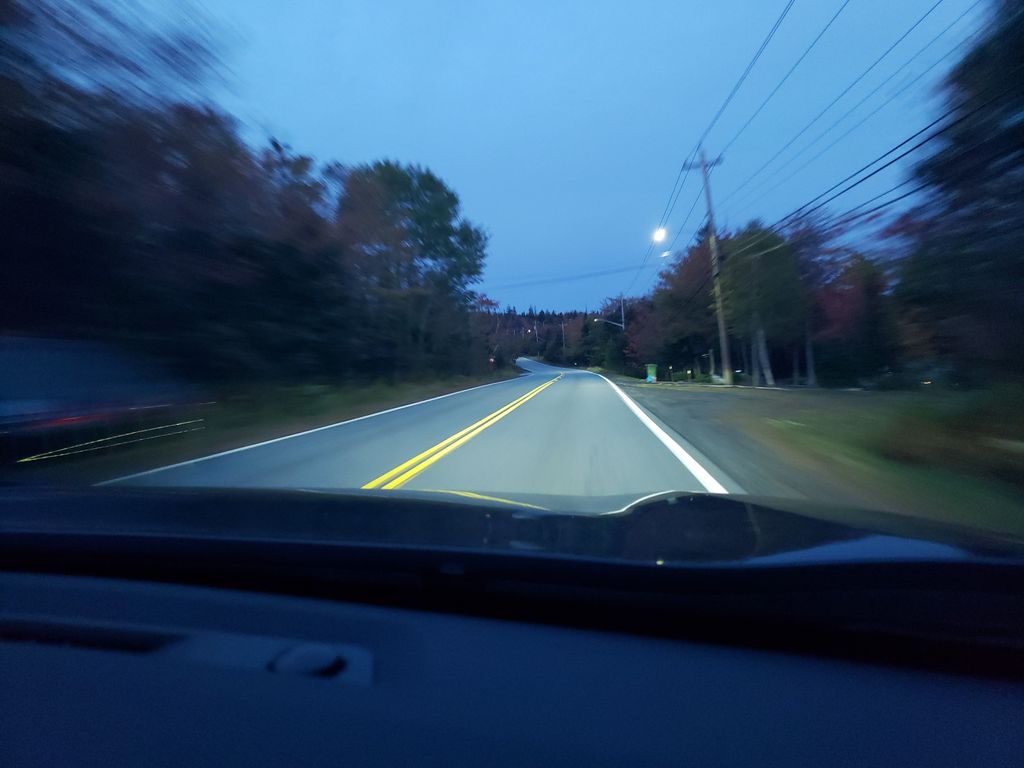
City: halifax